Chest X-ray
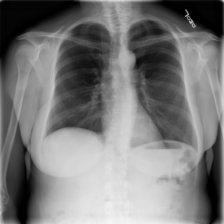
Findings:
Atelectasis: negative
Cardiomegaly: negative
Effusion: negative
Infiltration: positive
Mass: negative
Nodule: negative
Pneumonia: negative
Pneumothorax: negative
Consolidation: negative
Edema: negative
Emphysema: negative
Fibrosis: negative
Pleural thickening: negative
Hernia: negative